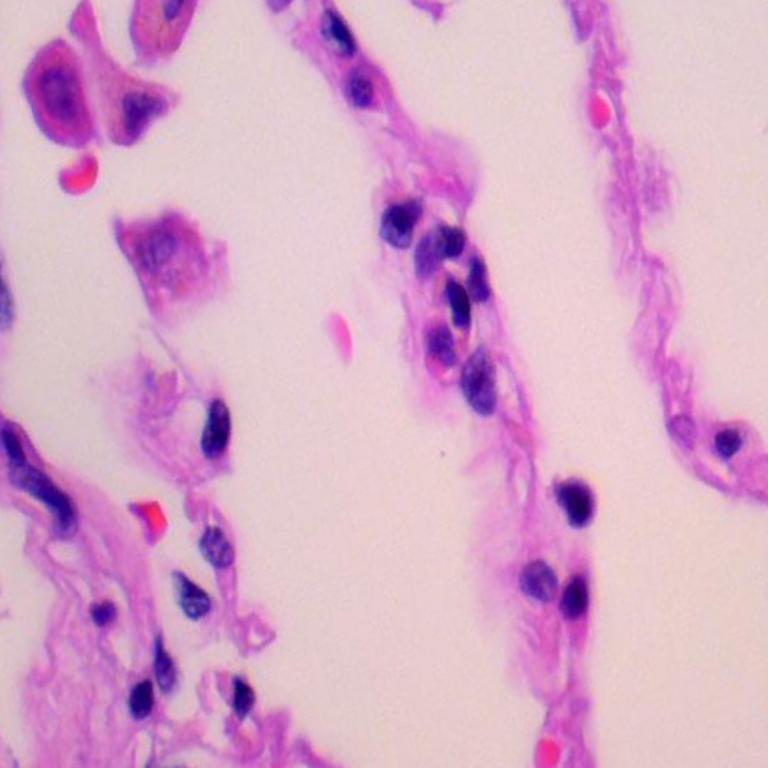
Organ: lung
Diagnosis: benign